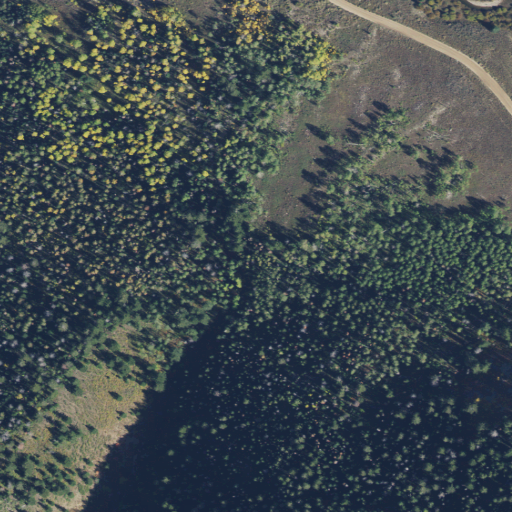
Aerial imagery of valley in Utah named Silks Basin containing evergreen forest, deciduous forest, open development, and shrub